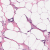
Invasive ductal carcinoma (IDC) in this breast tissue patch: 1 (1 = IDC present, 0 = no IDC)